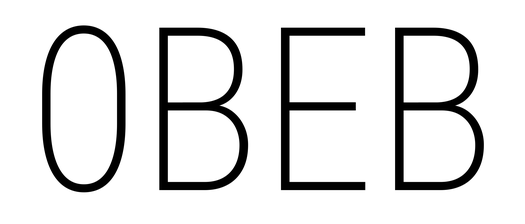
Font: Roboto_Condensed_ExtraLight